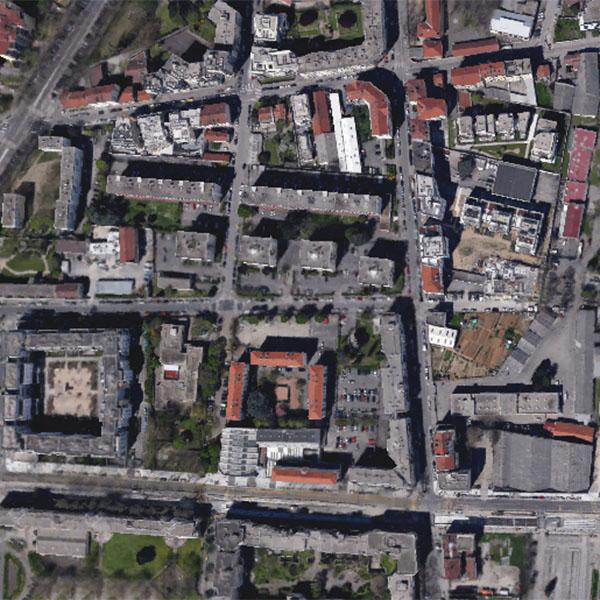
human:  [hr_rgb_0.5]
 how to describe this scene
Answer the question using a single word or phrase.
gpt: dense residential